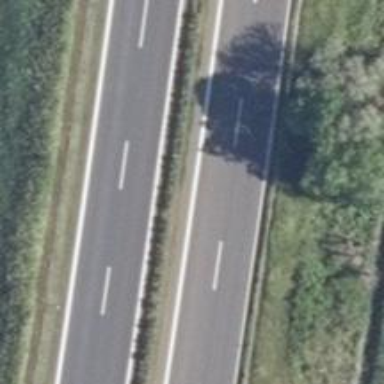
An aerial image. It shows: Asphalt motorway.